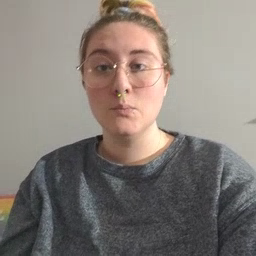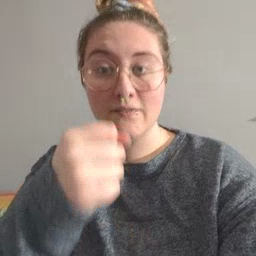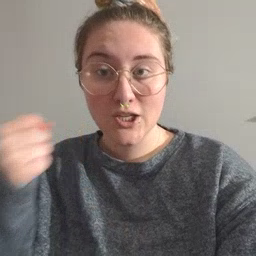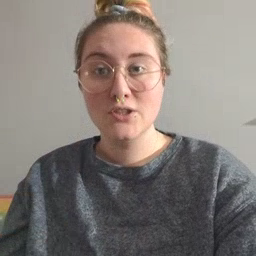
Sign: refrigerator